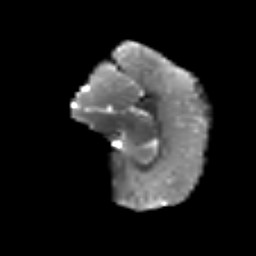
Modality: T2w
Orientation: sagittal
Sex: male
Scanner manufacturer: siemens
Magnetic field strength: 3 T
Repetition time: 5 s
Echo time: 0.071 s